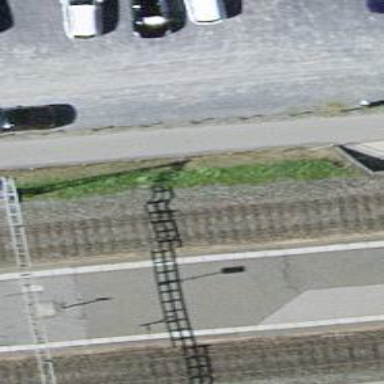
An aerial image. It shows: Public transport stop position along the railway.